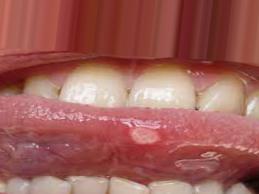
Condition: Mouth Ulcer